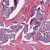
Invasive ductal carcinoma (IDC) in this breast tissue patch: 1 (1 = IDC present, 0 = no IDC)